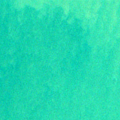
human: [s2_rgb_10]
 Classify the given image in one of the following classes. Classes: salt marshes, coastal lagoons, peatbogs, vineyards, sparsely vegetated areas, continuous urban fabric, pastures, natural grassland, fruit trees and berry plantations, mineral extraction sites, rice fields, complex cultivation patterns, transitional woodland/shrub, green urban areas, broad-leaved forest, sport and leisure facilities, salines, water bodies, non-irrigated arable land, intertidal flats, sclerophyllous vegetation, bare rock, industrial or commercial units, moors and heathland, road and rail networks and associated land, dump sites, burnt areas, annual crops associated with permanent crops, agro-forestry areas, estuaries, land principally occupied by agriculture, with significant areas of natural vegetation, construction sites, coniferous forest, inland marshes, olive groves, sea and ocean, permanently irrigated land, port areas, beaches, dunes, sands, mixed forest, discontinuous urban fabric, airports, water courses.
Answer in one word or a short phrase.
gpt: sea and ocean